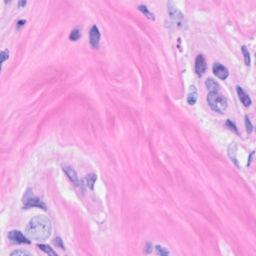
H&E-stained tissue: Breast